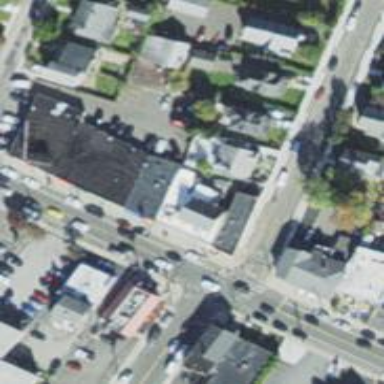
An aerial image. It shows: Part of building.